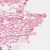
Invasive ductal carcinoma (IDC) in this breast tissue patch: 0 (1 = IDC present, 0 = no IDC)